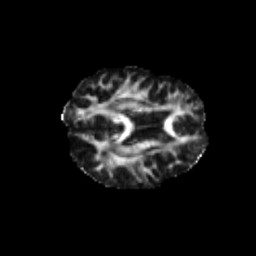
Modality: FA
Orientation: axial
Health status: healthy
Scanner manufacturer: philips
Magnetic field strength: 3 T
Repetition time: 6.964 s
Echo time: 0.092 s